Interaction volume radius: 5 \u00c5
Interaction volume height: 30 \u00c5
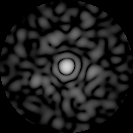
Disorder parameter: 0.8609